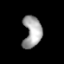
Tissue: lung
Cell type: Fibroblasts
Senescence score: 0.6543
Nuclear area (px): 569
Mean DAPI intensity: 161.243